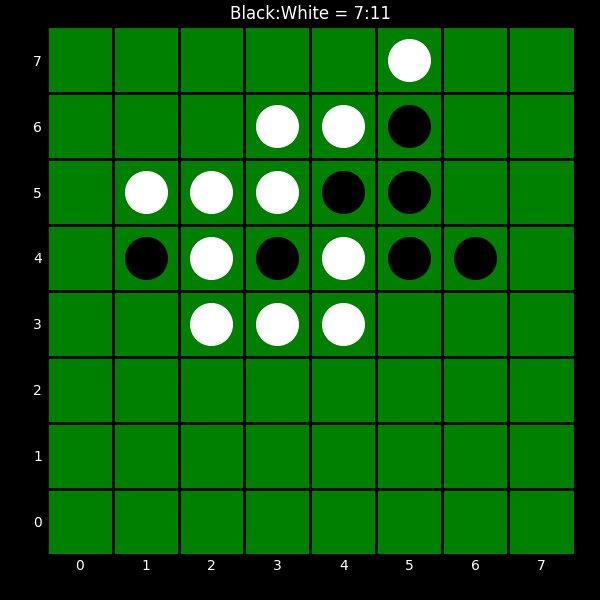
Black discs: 7
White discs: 11